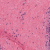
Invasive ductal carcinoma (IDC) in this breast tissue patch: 0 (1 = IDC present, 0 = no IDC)